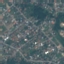
Label: Residential